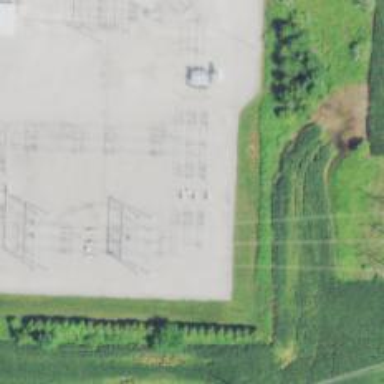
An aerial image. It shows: Switch used for power control.